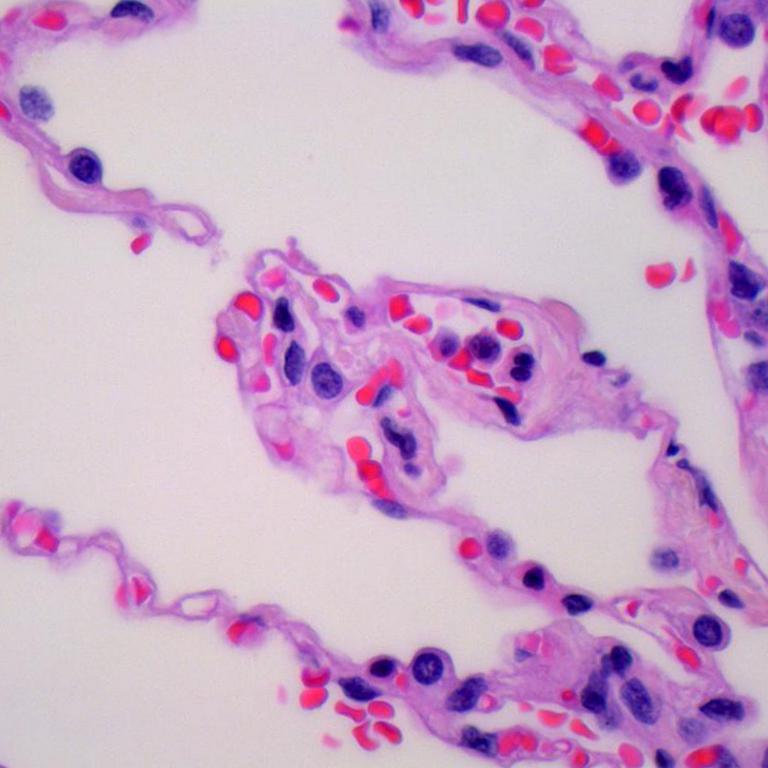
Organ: lung
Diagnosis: benign